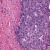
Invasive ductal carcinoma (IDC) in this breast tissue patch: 0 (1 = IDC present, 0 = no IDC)